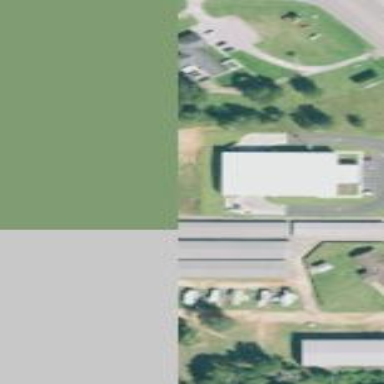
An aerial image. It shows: Area designated for garages used for storage rental.